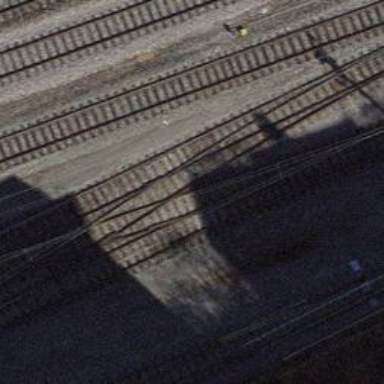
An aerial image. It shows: Single-track electrified railway yard with contact line electrification.